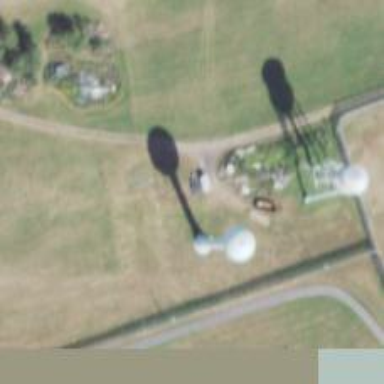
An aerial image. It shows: Water tower that is man-made.